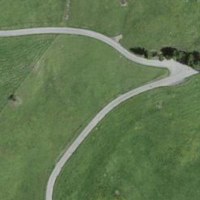
EUNIS habitat code: 25
Species observed at this site:
Neottia ovata
Plantago media
Orchis mascula